Question: We've just launched our new Magento site and the letter 'c' is appearing in quotes immediately after the tag. It's not showing up before on my local machine or on our QA site, I've checked the template files and it is not there either. I'm almost certain it can not be a code issue as we have the same code running locally and on our QA site under version control with GIT.
We've cleared the cache and I've tried checking to see if JavaScript was inserting it with the chrome dev tools but could find nothing.
Strangely, the 'c' is not in the view source document but I can see it with the chrome inspector.

I also don't think it can be coming from Magento CMS Pages/Blocks as it loading immediately after the tag.
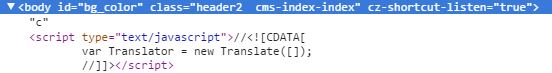
Answer: thanks for the link. after reviewing the page source, you have an extra c character in the header area:
'''
<!-- END GOOGLE ANALYTICS CODE -->
c<script type="text/javascript">//<![CDATA[
var Translator = new Translate([]);
//]]></script>
'''
Notice that c before the script tag?